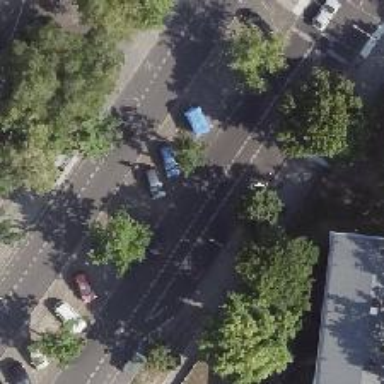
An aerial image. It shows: Tertiary road with asphalt surface. It is dual carriageway with dashed line separating the cycle lanes.